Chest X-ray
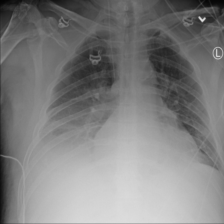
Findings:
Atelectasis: positive
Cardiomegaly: negative
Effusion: positive
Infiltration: positive
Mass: negative
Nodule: negative
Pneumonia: negative
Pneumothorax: negative
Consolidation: negative
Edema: negative
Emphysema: negative
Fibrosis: negative
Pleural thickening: negative
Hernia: negative